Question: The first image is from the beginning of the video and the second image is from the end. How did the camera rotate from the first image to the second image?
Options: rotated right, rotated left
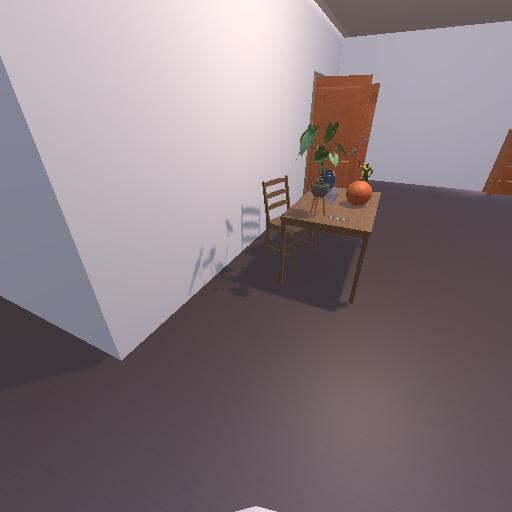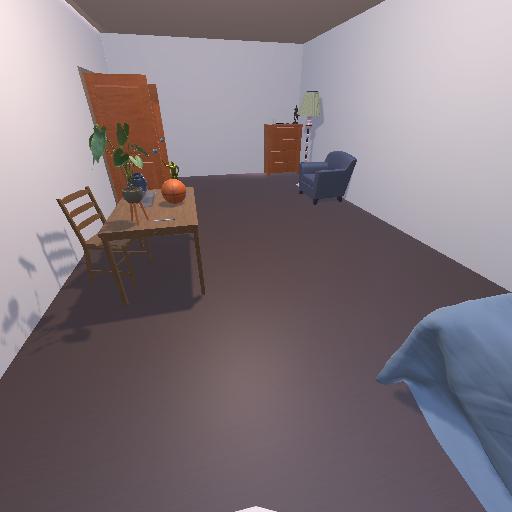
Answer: rotated right